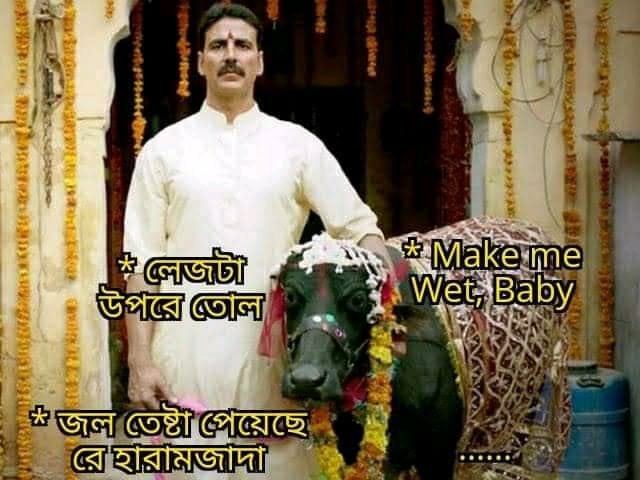
Caption: * লেজটা উপরে তোল      * জ্বল তেষ্টা পেয়েছে রে হারামজাদা   * Make me Wet , Baby
Label: non-hate